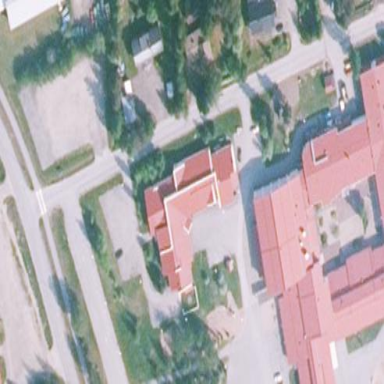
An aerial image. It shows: Public building.